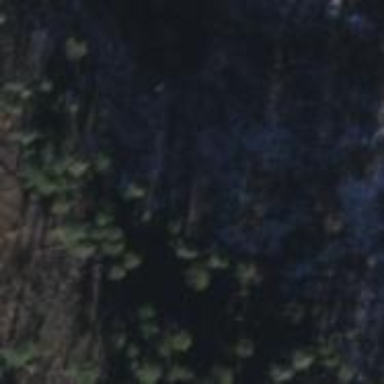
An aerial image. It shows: Evergreen needle-leaved woodland.